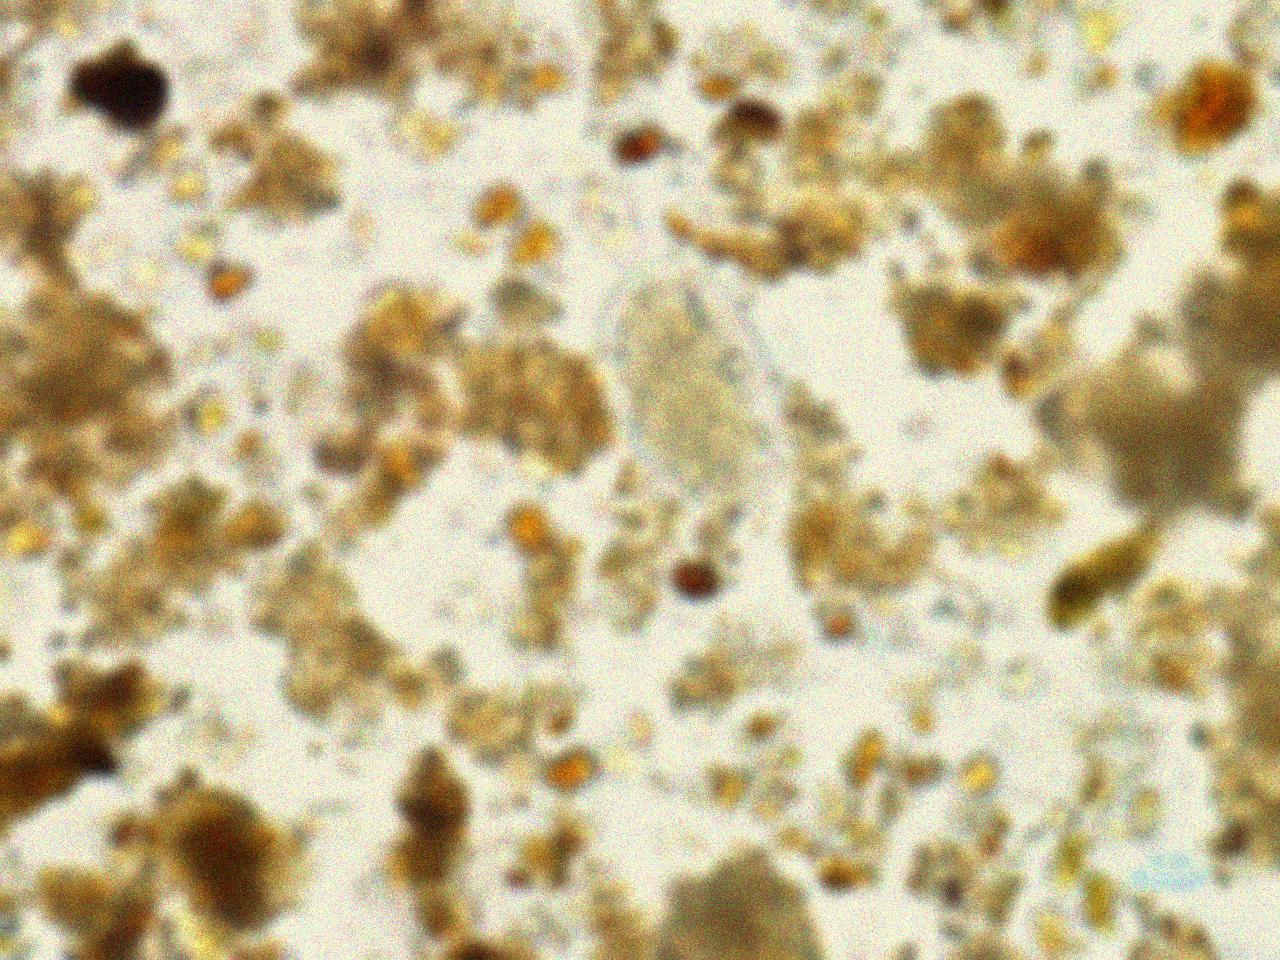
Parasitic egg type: Hookworm egg